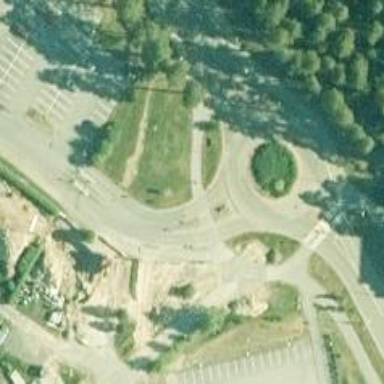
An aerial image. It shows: Roundabout on residential road with asphalt surface.